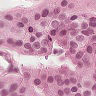
Metastatic tissue present: yes